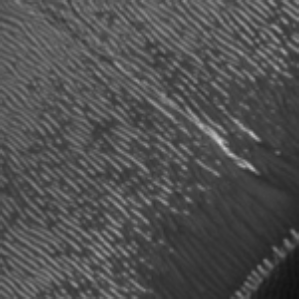
Label: frost